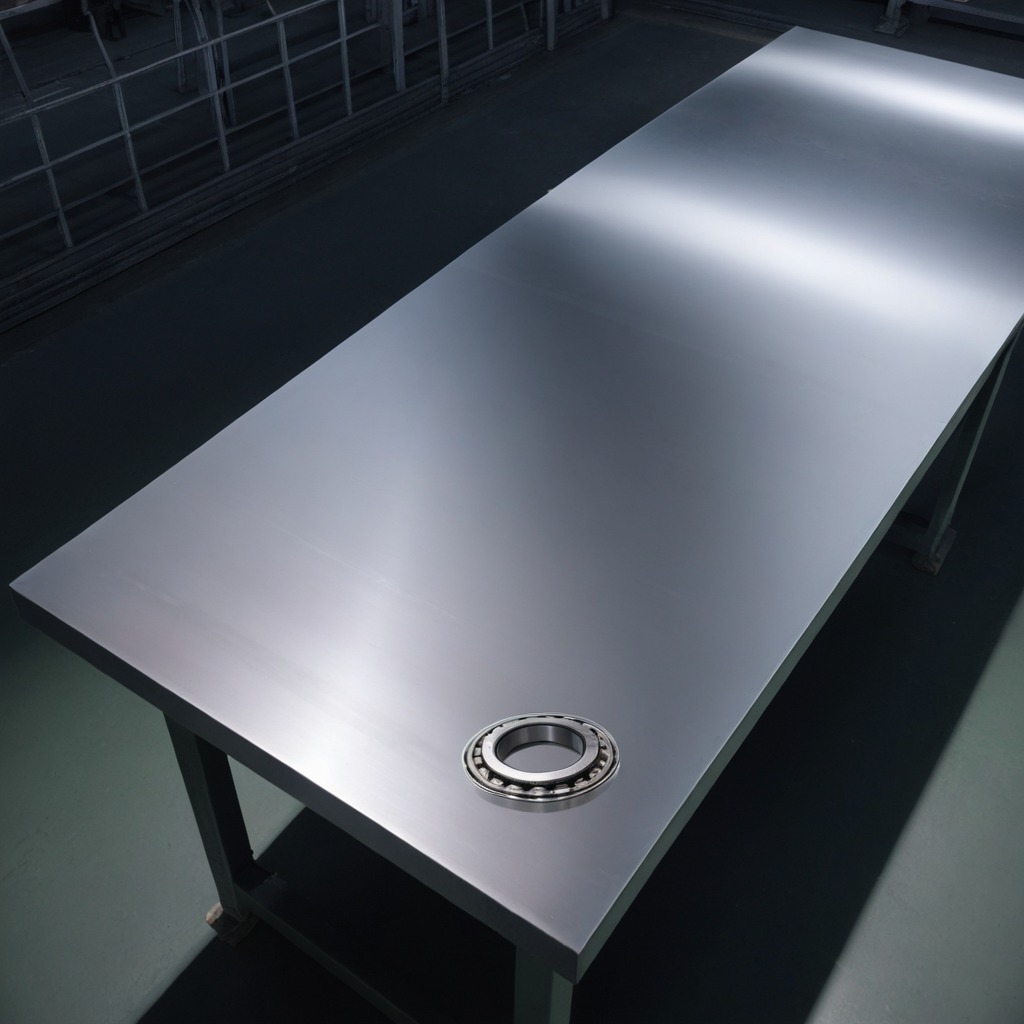
A metal ball bearing is lying on the tabletop.